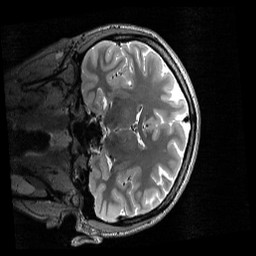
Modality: T2w
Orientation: coronal
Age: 22
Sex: female
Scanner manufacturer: siemens
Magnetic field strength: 3 T
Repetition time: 3.2 s
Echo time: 0.565 s